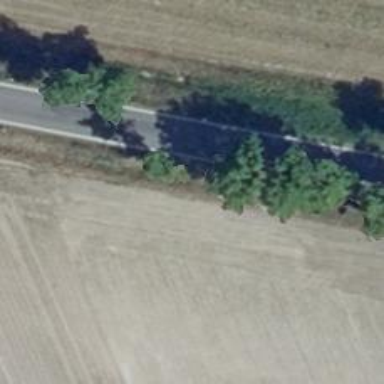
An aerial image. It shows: Row of trees in natural setting.